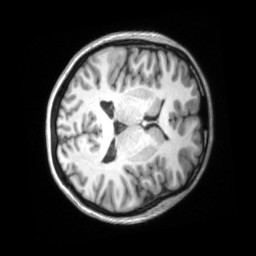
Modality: T1w
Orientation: axial
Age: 26
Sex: female
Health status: ill
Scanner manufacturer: siemens
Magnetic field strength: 3 T
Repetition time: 2.2 s
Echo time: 0.00157 s